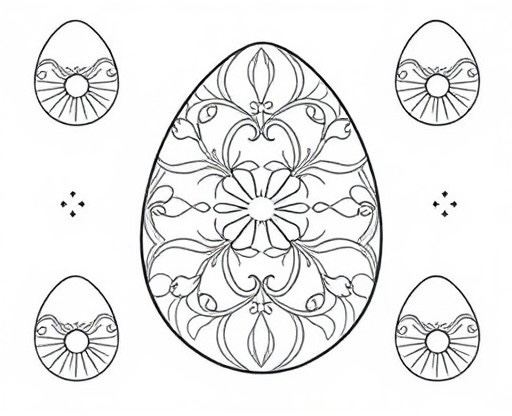
Category: Easter